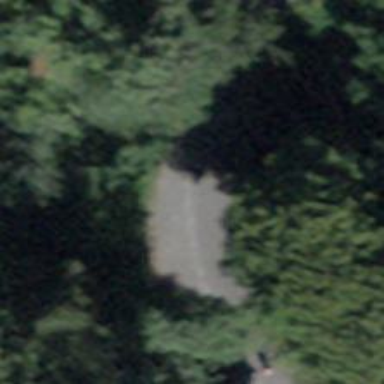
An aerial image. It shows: Passing place on the road.